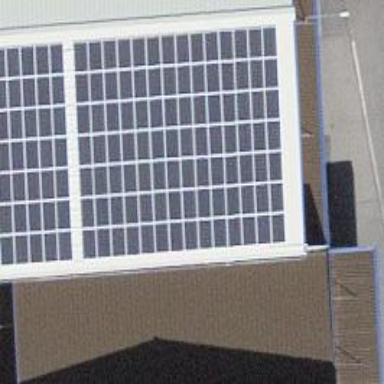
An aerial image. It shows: Solar power generator utilizing photovoltaic technology with solar photovoltaic panels.